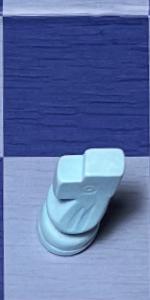
Label: Knight_White